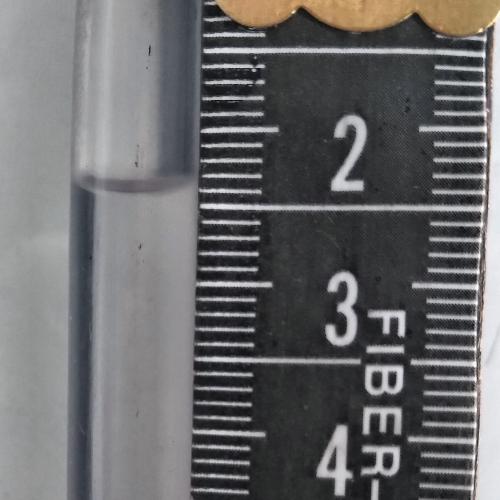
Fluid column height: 2.4 cm